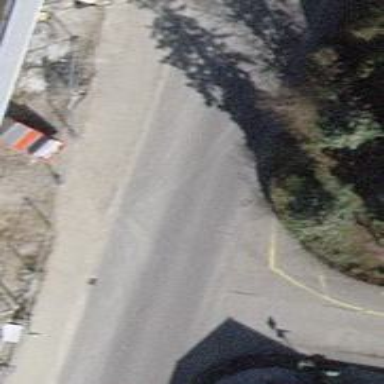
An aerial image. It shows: Unmarked crossing on the road.